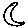
Label: moon